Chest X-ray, AP view. Patient: 60 years old, sex M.
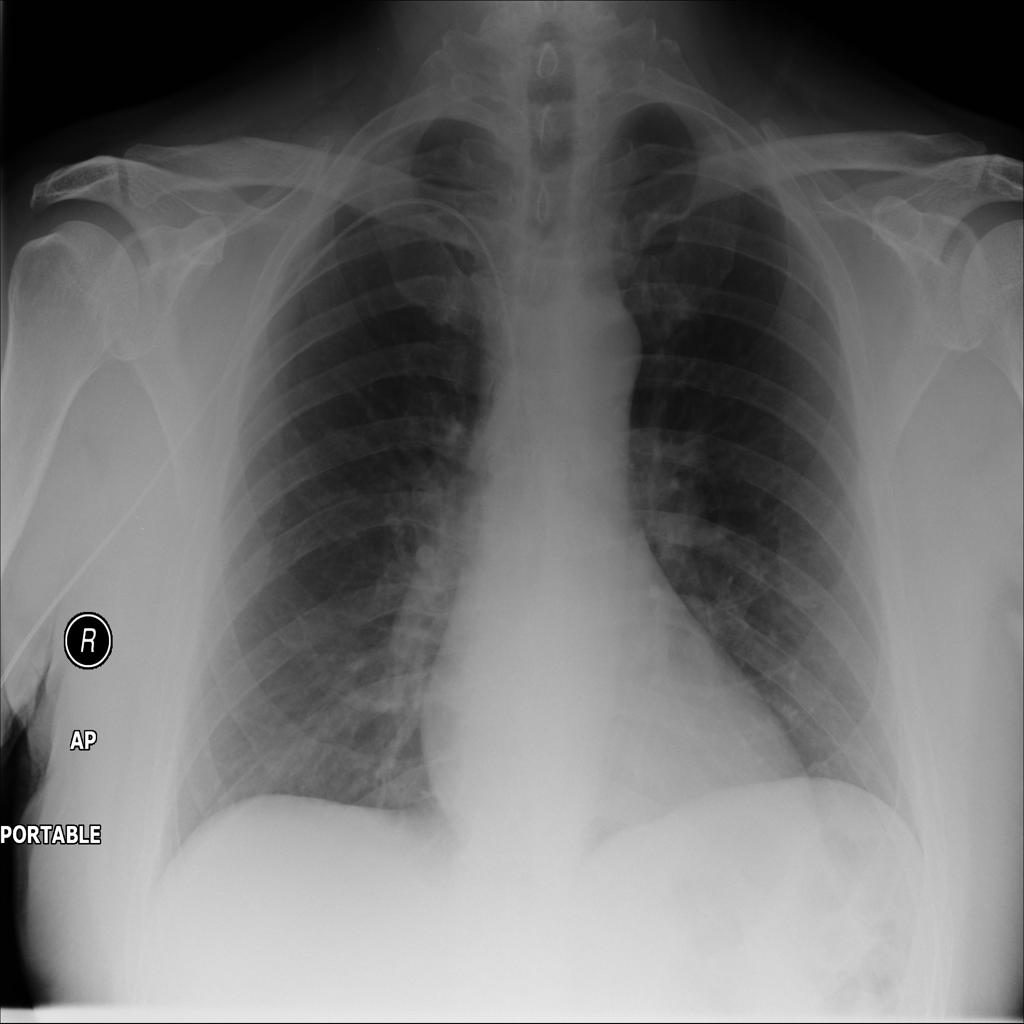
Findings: No Finding